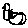
Label: bird